Question: Take a look at this <URL>. Here you can see 'multiselect' field that allows user to select multiple rows by pressing 'CTRL' key down.

I have tried to use the keyUp function to capture the CTRL key, in order to somehow prevent user from selecting more than 1 row. But I am not sure hot to do this with .
You might think way would I want a single select instead of multiselect, it is just something I need for my app I am working on. I like the layout of the example and want to keep the structure the same. The to change is from 'multi -> single'.
Thanks for any help.
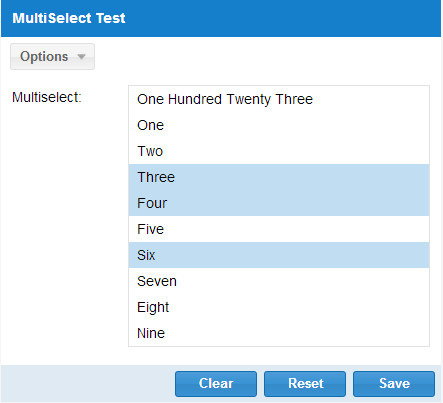
Answer: The following config needs to go in your multiselect config. This will set the config for the boundList which is where the multiselect is.
'''
listConfig: {
multiSelect: false
}
'''